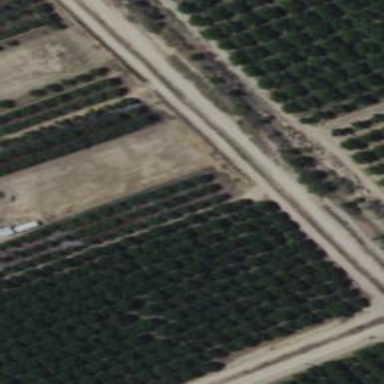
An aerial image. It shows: Orchard.